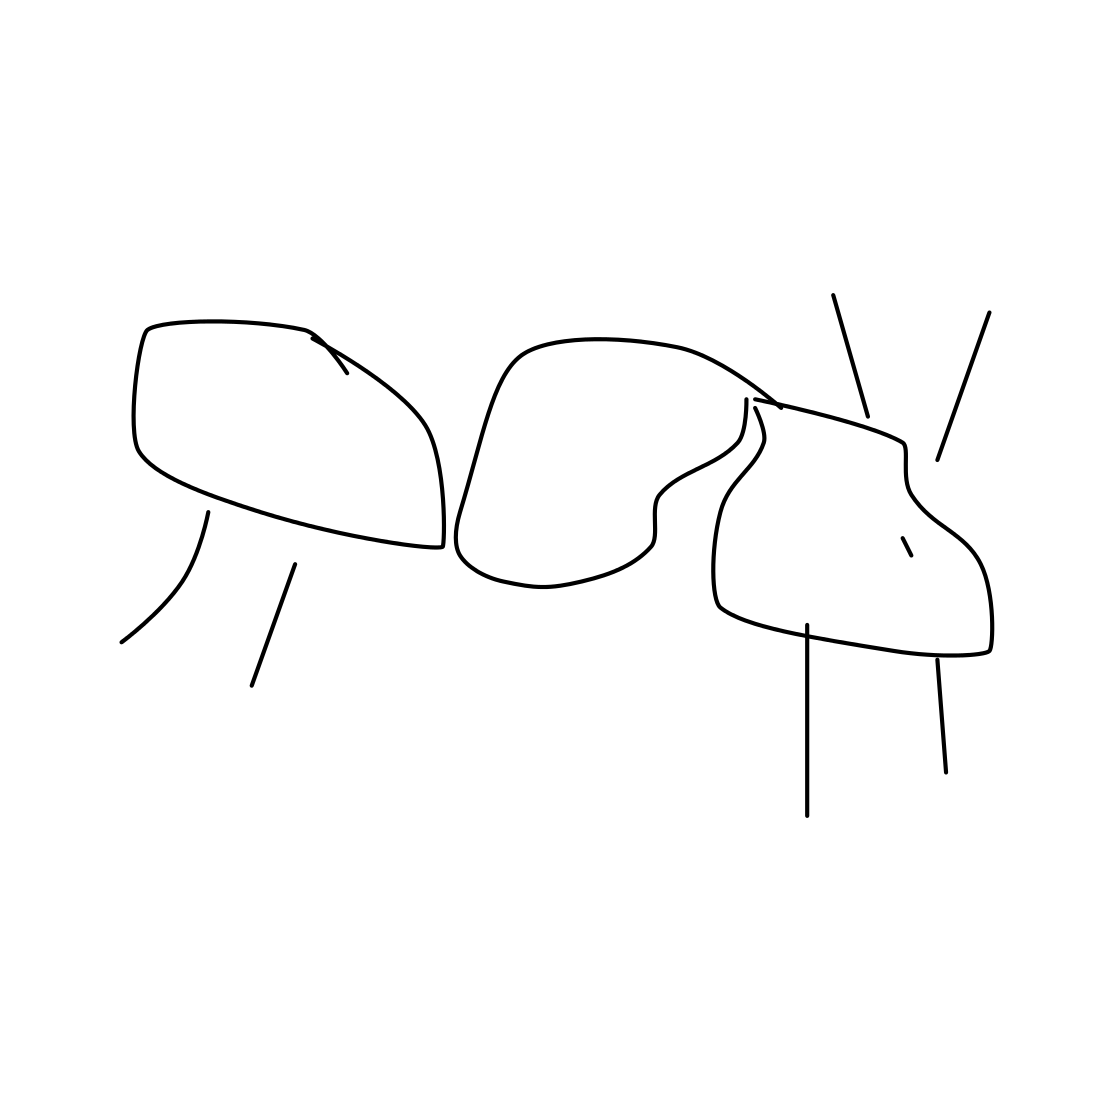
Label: ant